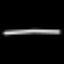
Label: line